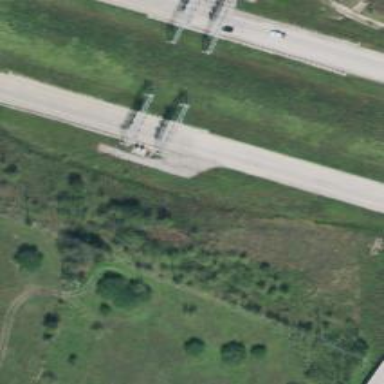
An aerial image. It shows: Toll gantry on the road.